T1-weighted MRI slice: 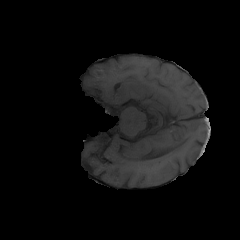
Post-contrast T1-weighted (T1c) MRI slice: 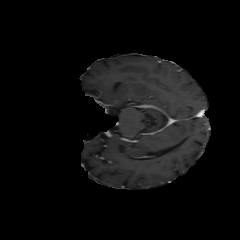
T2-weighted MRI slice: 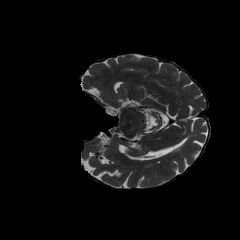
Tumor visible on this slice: no